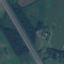
Land use / land cover class: Highway